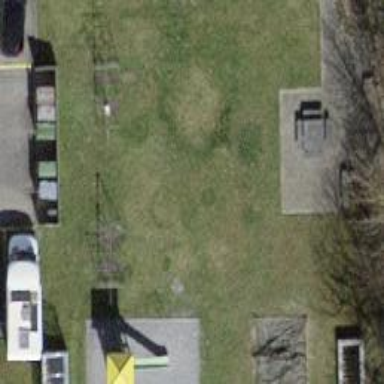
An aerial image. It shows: Playground area for leisure land.